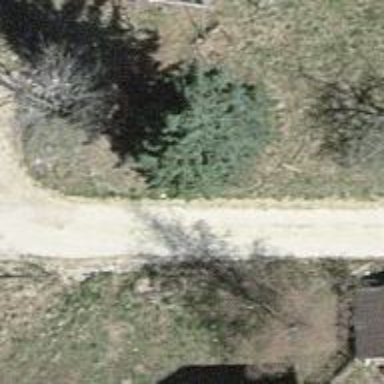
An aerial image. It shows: Needle-leaved tree in natural setting.